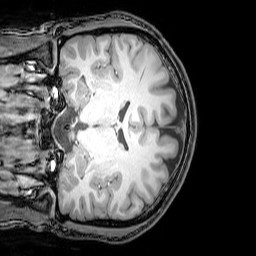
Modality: T1w
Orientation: coronal
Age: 22
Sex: male
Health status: healthy
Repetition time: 0.081 s
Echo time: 0.037 s